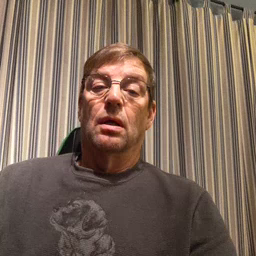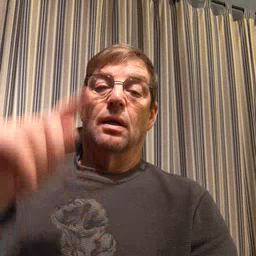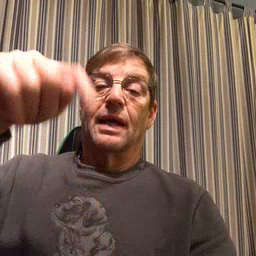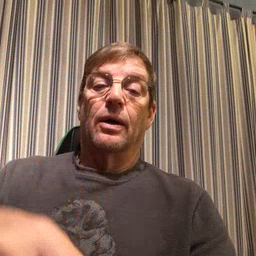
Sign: down